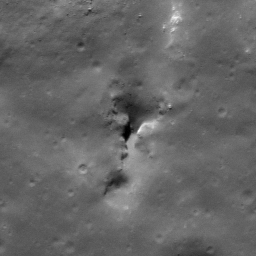
Pit: Copernicus 21
Host crater: Copernicus
Host type: impact_melt
Lunar coordinates: latitude 10.194, longitude 339.847